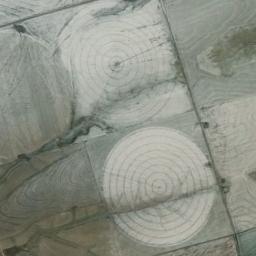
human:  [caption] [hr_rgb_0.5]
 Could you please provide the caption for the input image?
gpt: Several white circular farmlands are neatly arranged on the ground .

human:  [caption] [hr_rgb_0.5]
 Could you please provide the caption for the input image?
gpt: There is a large circular field in the upper left corner .

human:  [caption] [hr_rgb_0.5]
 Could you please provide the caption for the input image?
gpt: Some bare circle farmland are in the bare land .

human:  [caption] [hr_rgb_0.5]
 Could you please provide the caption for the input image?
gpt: Two light earthy circular fields .

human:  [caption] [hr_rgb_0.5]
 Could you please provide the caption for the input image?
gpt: There are two white circular farmlands of the same size .